Interaction volume radius: 10 \u00c5
Interaction volume height: 15 \u00c5
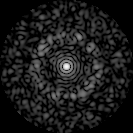
Disorder parameter: 0.8439